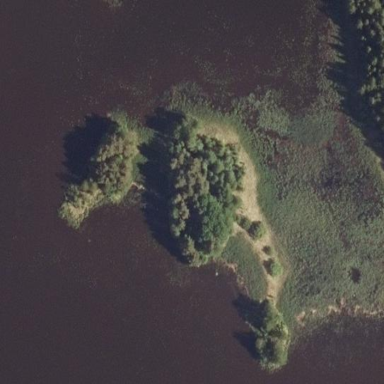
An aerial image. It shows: Islet covered with woodland.